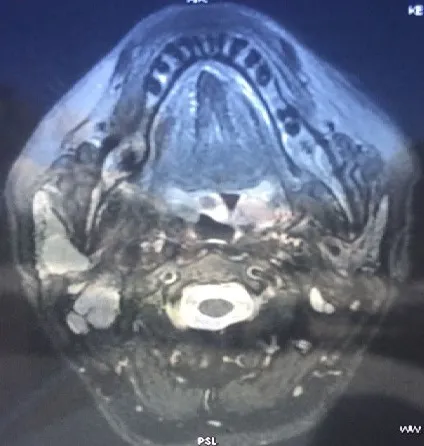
T1 axial section MRI after gadolinium injection.
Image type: radiology (mri)